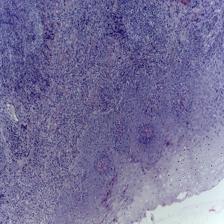
Diagnosis: OSCC